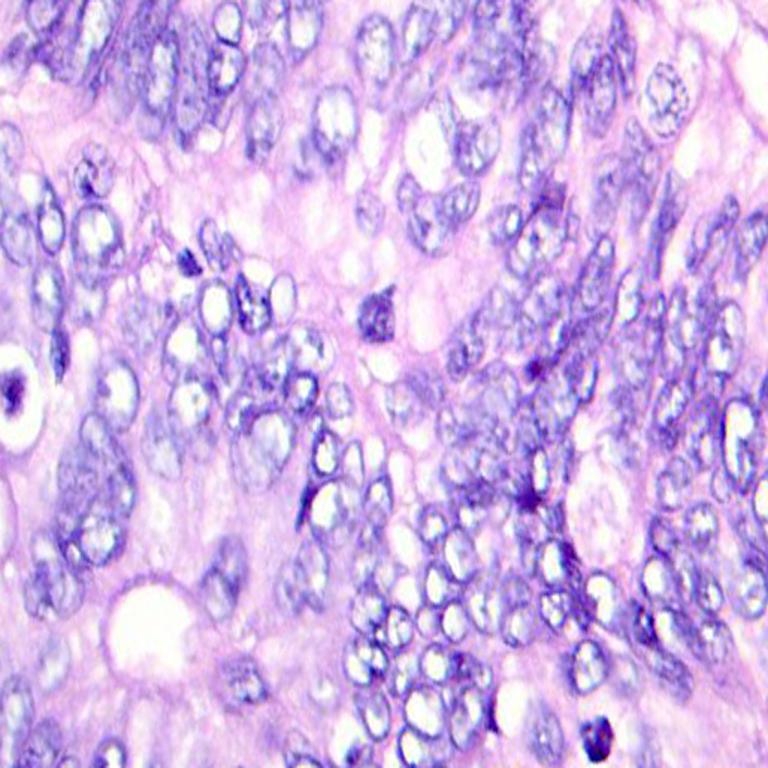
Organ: colon
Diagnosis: adenocarcinomas